CT reconstruction: vmi40
Segmentation target: lesions
Patient: M, age 73
ISS stage: Stage 2
Metal implant: no
Axial slice:
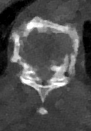
Sagittal slice:
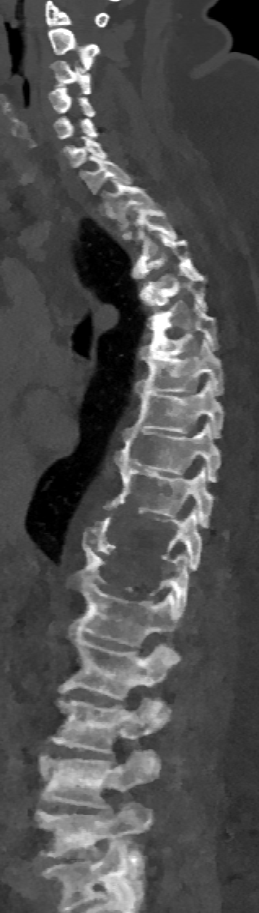